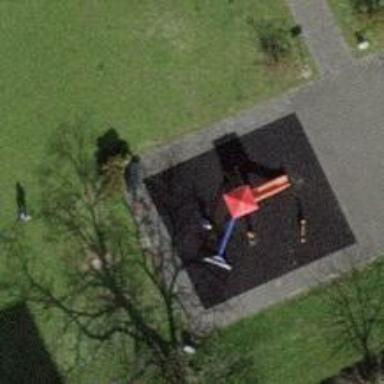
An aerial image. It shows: Bench next to trash can.